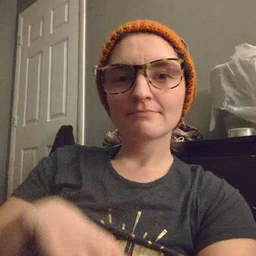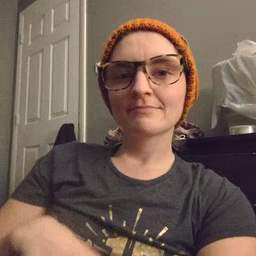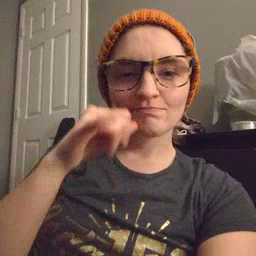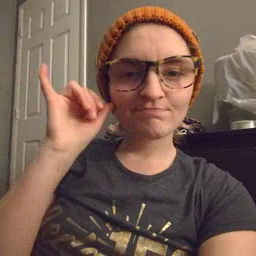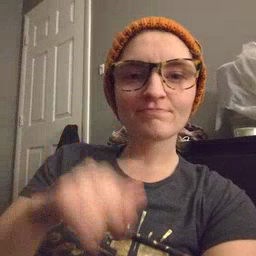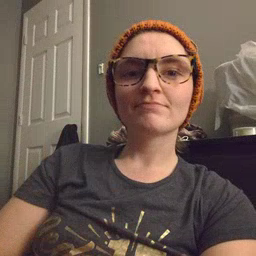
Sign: yesterday